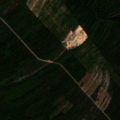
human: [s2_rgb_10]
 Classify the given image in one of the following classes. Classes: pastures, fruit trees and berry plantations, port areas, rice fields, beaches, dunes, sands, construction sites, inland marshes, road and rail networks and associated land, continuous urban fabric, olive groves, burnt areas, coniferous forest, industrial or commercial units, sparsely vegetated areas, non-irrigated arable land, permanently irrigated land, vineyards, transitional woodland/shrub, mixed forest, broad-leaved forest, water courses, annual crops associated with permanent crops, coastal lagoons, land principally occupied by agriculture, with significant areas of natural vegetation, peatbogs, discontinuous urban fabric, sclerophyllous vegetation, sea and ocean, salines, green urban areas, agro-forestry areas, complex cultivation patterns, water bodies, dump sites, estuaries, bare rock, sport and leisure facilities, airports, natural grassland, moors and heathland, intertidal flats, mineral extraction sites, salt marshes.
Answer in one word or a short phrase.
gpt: non-irrigated arable land, coniferous forest, mixed forest, transitional woodland/shrub